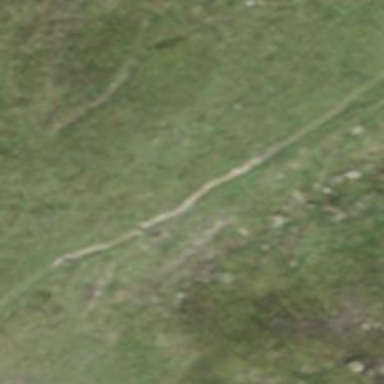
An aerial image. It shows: Grass path.